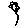
Label: flower